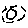
Label: sun